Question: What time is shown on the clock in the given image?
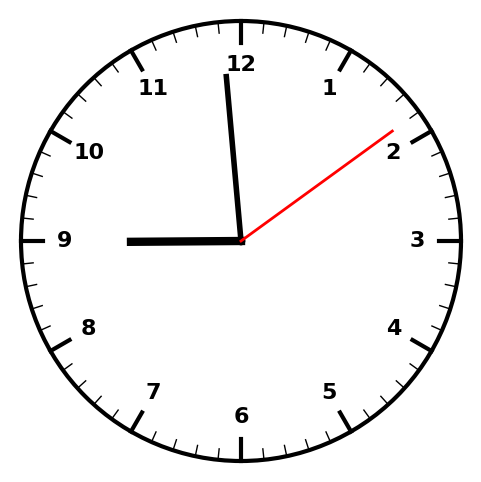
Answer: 08:59:09